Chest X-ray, AP view. Patient: 51 years old, sex M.
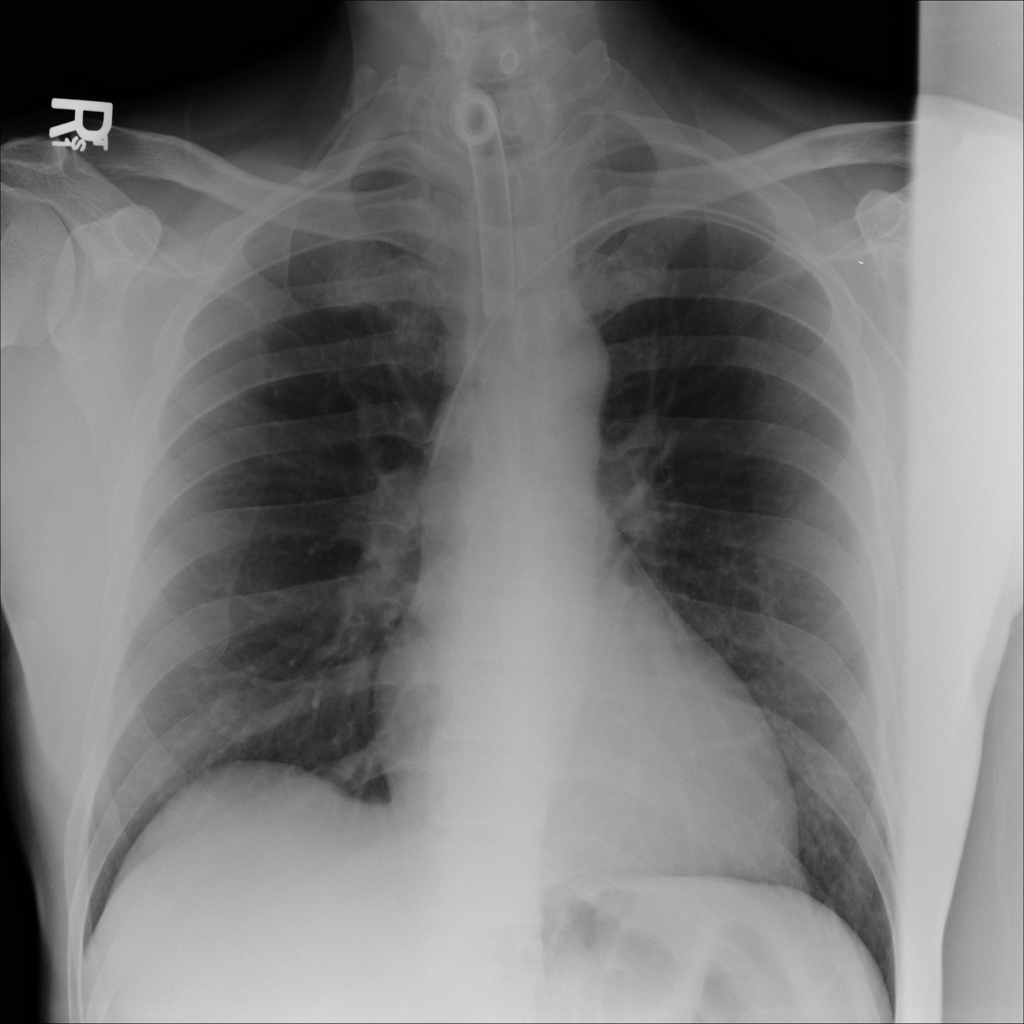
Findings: No Finding